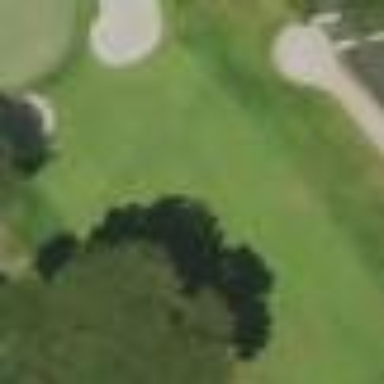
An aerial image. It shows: Grassy area designated as golf fairway.